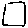
Label: square